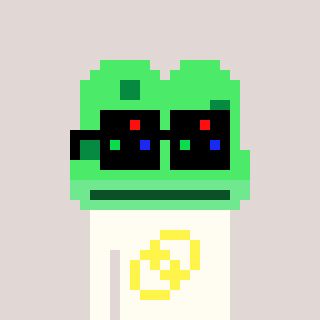
a pixel art character with square black sunglasses, a frog-shaped head and a grayscale-colored body on a warm background